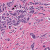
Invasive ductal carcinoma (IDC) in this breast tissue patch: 1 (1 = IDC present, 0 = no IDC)